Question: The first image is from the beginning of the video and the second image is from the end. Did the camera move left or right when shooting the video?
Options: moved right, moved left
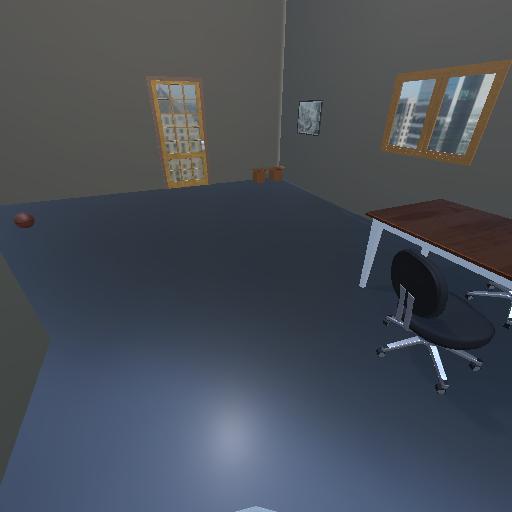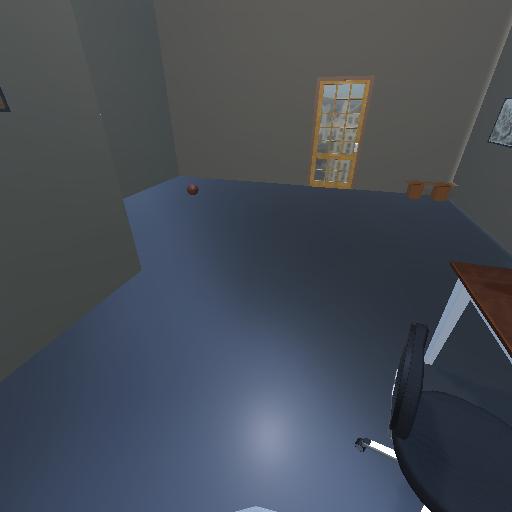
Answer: moved right